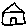
Label: house